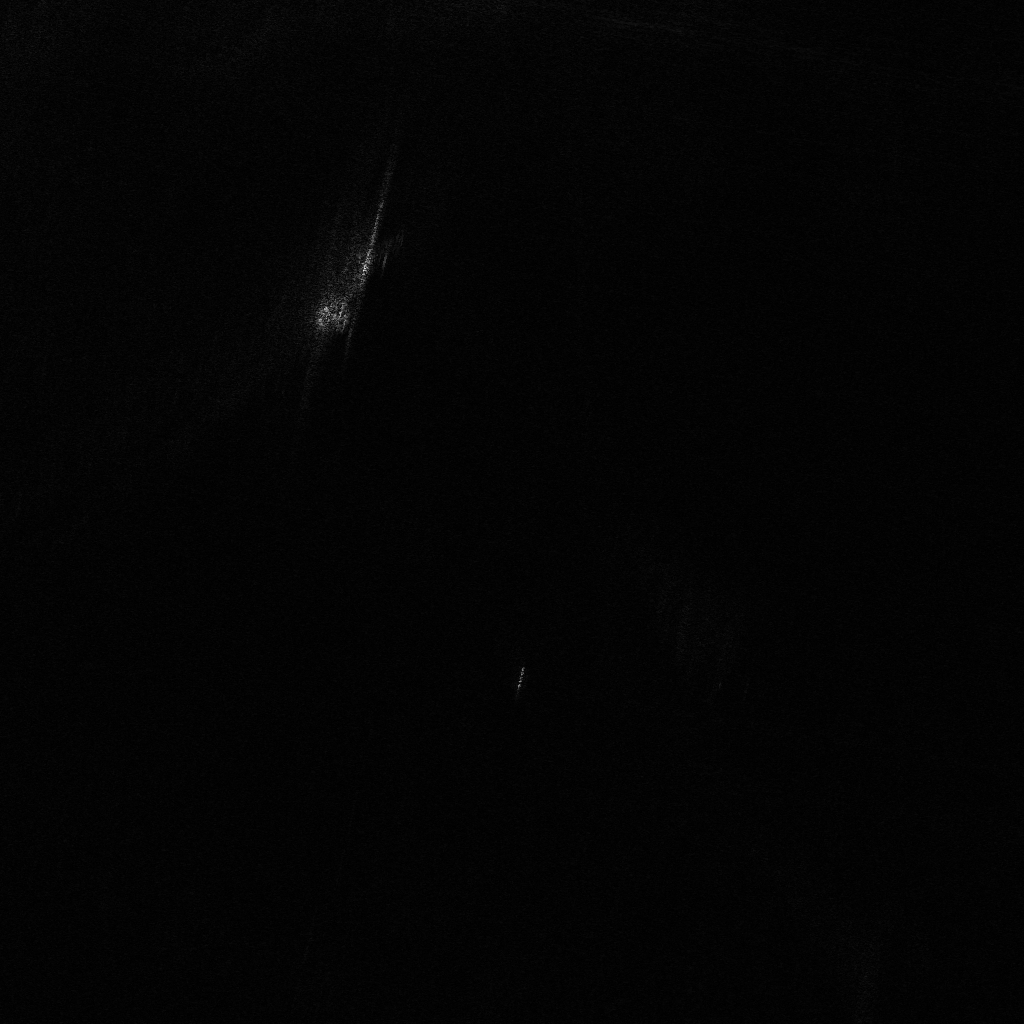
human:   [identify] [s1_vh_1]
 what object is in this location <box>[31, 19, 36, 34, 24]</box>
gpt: <ref>1 large container at the top</ref>